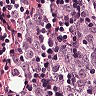
Metastatic tissue present: yes